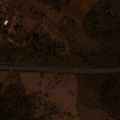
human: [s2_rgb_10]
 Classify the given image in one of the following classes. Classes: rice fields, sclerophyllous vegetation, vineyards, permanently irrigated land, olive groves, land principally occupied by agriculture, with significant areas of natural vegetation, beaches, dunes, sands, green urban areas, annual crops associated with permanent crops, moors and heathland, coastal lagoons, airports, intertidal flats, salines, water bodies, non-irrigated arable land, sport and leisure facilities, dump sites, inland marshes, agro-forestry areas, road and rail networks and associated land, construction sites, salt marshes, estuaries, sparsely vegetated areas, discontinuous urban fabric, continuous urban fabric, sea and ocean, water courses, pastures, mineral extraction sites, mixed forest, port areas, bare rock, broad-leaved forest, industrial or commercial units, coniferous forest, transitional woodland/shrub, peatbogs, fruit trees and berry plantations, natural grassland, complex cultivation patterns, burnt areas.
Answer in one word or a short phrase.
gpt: non-irrigated arable land, agro-forestry areas, broad-leaved forest